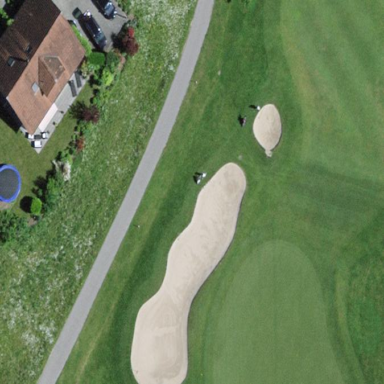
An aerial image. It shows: Sandy area is golf bunker.